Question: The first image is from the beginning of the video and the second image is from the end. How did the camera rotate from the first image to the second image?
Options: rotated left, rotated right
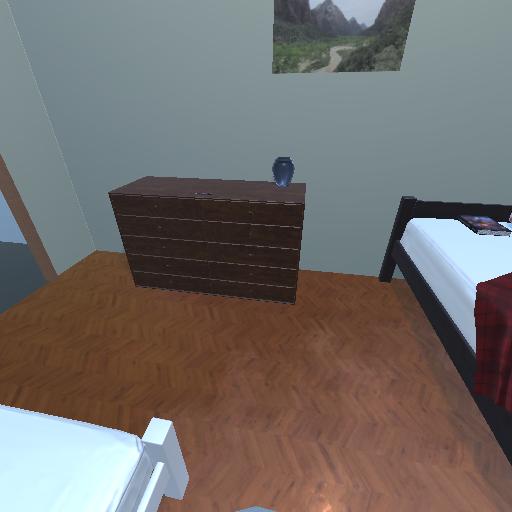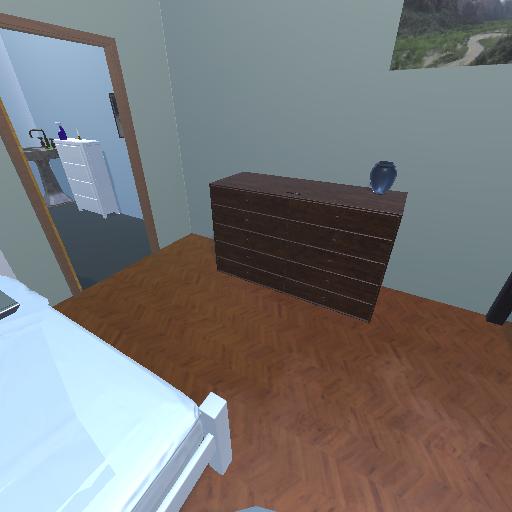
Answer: rotated left